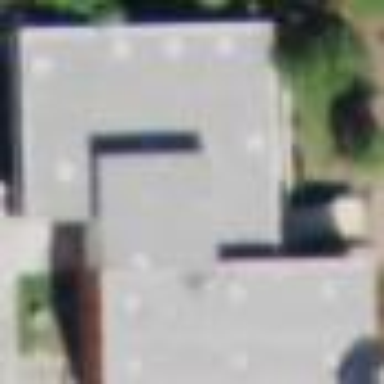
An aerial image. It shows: College building.